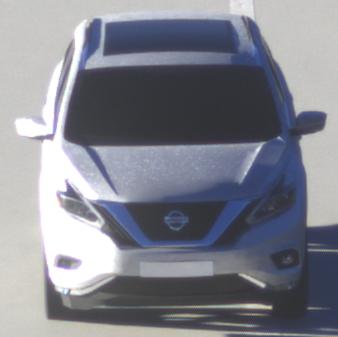
Make: Nissan
Model: Murano
Detailed model: Gen. 3 Z52
Model produced from: 2015
Doors: 5
Color: white
Road condition: dry road
Daytime: sunrise or sunset
Contrast: high contrast